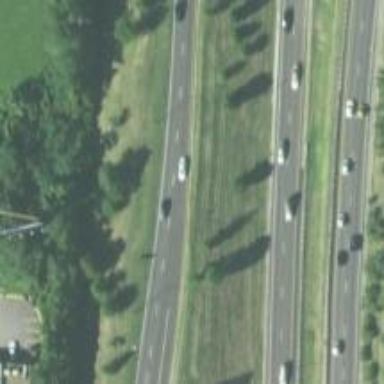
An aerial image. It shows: Trunk link highway.